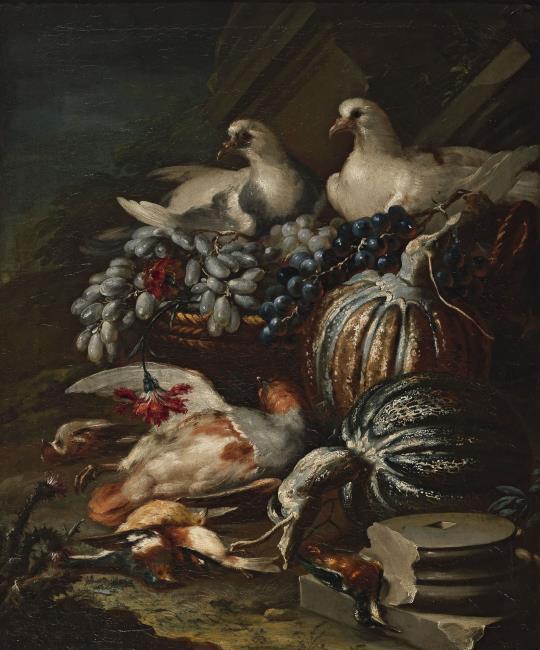
Title: Still life with two pigeons
Artist: Jaques van de Kerckhoven
Earliest date: 1649
Latest date: 1712
Genre: painting
Iconography: Still Life
Keywords: still life, game piece (still life), dove / pigeon, bunch of grapes, squash, carnation, base (column), common chaffinch, thistle, basket